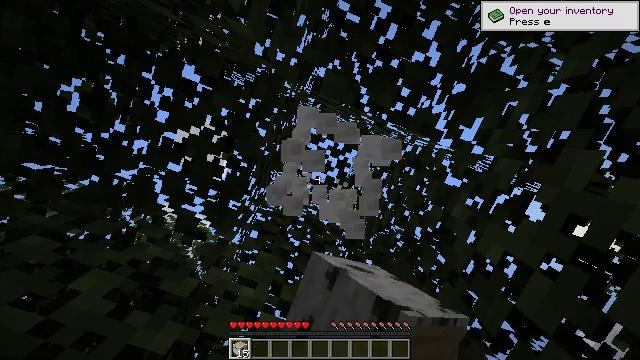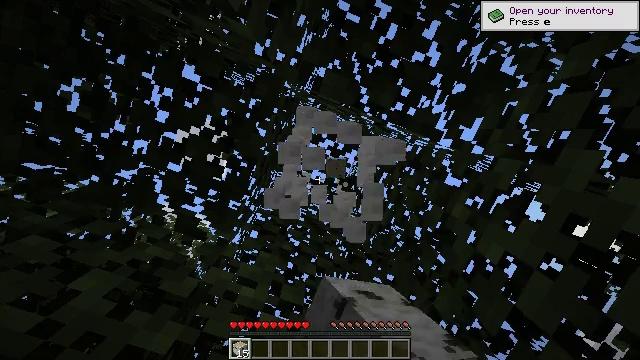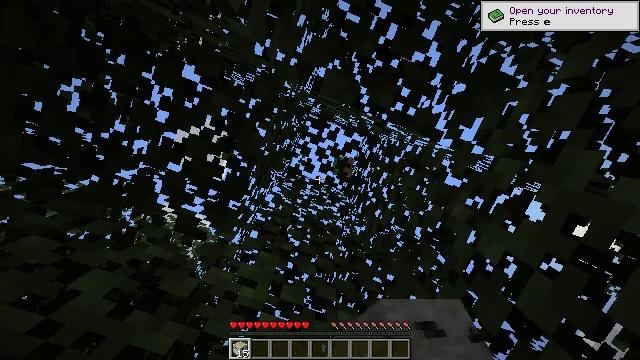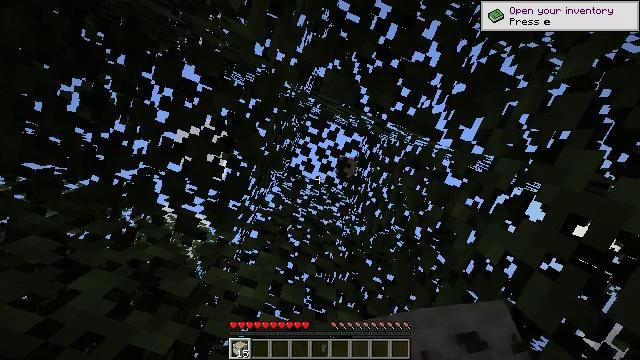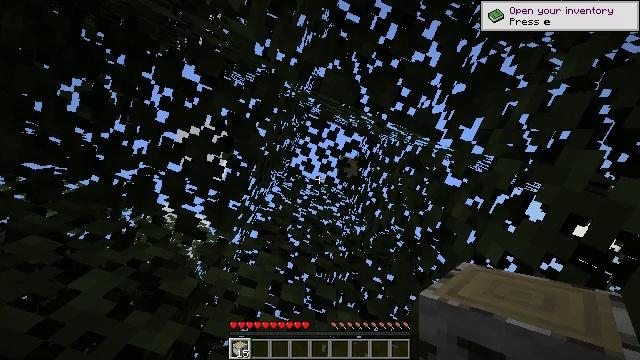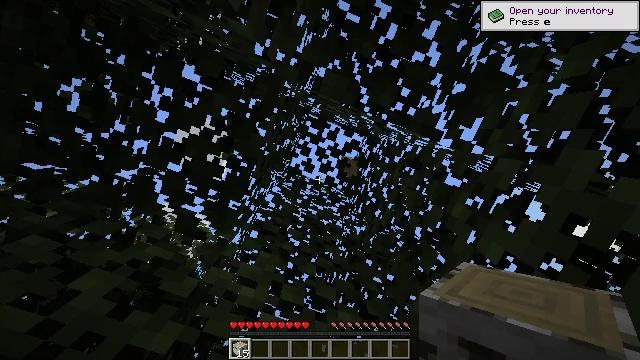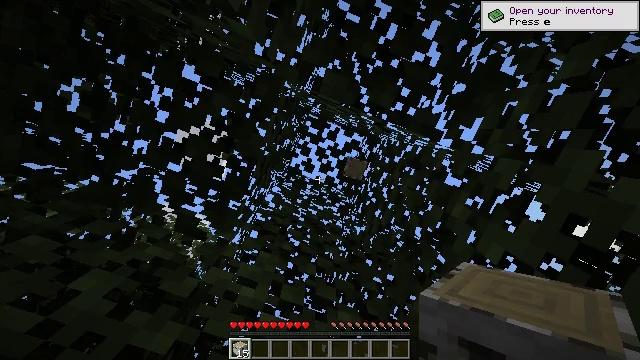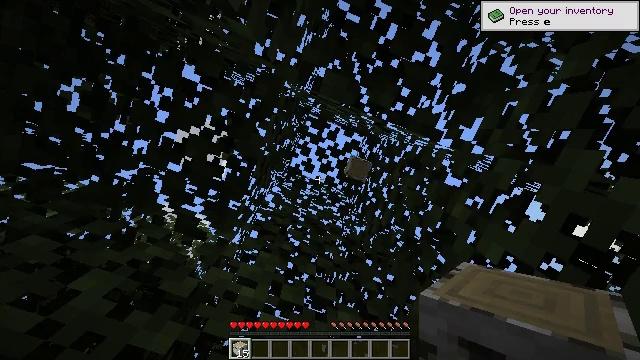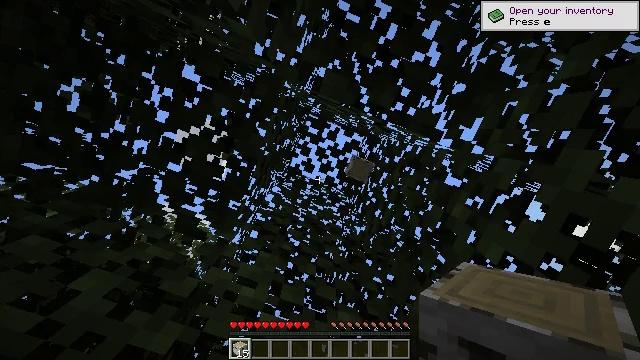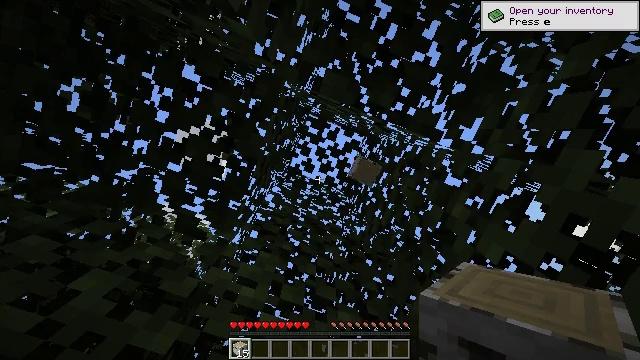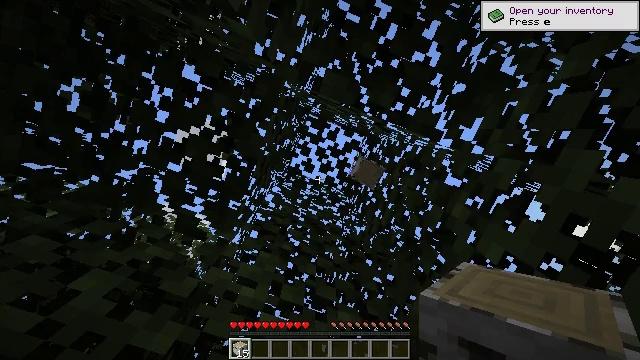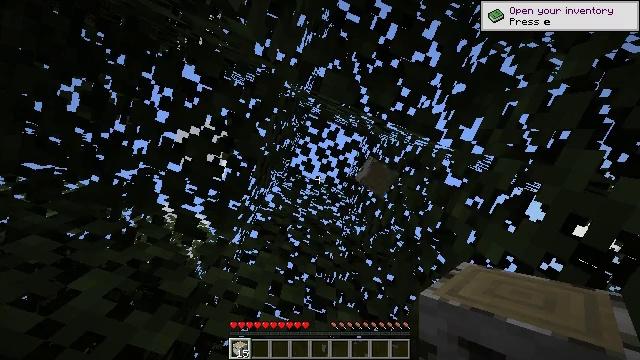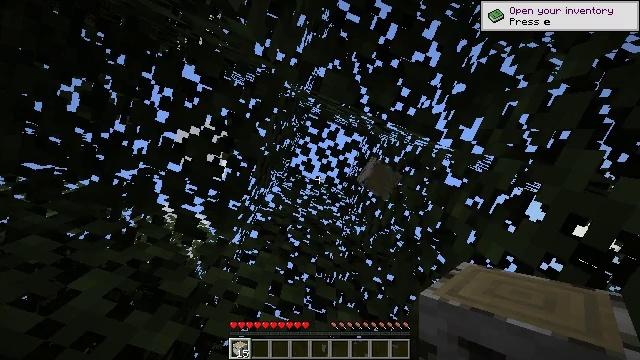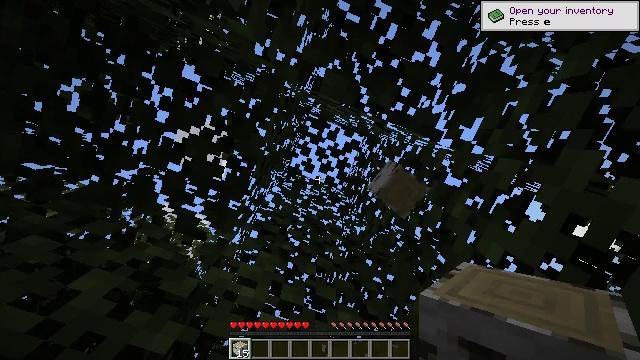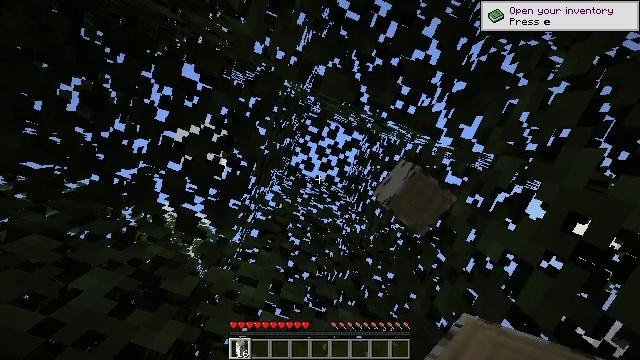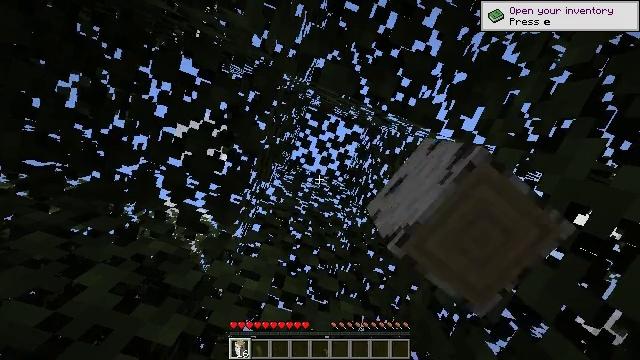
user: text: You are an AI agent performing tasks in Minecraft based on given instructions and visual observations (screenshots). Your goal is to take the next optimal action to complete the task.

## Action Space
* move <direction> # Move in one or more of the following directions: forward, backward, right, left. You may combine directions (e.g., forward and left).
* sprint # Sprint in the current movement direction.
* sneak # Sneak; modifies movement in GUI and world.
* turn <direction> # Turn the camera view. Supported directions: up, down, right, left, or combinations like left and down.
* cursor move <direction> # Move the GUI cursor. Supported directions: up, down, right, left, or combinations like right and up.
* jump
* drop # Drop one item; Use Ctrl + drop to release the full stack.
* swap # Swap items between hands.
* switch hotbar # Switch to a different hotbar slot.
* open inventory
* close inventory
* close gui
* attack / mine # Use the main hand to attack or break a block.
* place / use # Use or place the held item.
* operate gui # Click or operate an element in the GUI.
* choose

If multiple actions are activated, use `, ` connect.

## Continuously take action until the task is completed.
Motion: motion action
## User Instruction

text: Make birch planks from birch logs.
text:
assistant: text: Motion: no_op
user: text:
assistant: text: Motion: no_op
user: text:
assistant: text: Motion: no_op
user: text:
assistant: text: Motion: no_op
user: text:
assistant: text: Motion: no_op
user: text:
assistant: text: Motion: no_op
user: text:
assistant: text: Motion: no_op
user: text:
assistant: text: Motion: no_op
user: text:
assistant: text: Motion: no_op
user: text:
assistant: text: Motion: no_op
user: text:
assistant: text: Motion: no_op
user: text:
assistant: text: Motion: no_op
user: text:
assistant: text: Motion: no_op
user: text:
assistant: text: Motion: no_op
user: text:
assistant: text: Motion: turn down
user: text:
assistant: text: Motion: turn left and down
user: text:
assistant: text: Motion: turn left and down
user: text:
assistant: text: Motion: turn left and down
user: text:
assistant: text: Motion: turn left and down
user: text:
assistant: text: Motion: turn left and down
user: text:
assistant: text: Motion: turn left and down
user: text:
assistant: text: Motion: turn left and down
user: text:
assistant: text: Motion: turn left and down
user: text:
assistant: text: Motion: turn left and down
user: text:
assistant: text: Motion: turn left and down
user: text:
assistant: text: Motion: move forward
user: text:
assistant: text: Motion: move forward
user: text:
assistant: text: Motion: move forward
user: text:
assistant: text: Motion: no_op
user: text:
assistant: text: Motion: no_op